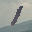
Label: 1